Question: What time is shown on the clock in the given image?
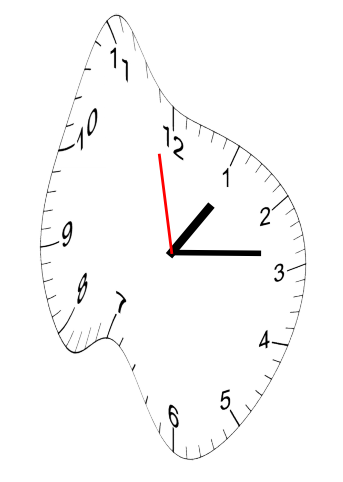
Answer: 01:13:58